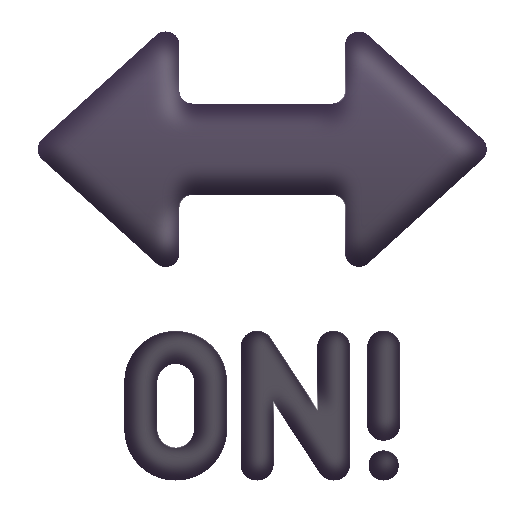
on! arrow color